Question: The image below explains what I want to do.
The top diagram represents how I have the arrangement now.
The bottom diagram represents how I the arrangement. Here is a diagram:

I wish for a label actor to be on top of an image actor.
Can this be done?
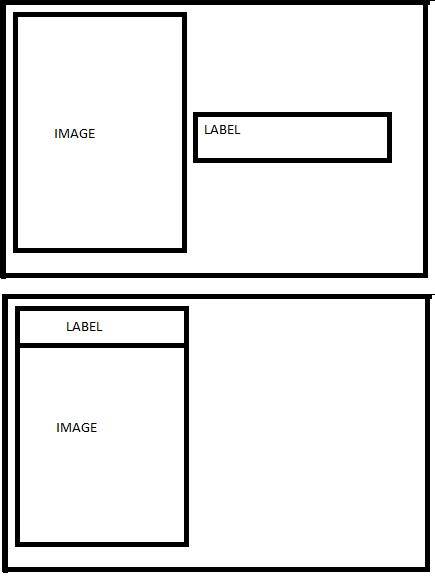
Answer: Thanks to @noone for guiding me to the stack. Please note my code is apart of a scroll pane. Also note the last item to be added to the stack will be on top. So that's why I add image and then the label.
'''
Image image = new Image(texture);
Label buildingName = new Label(entry.getValue.name, skin, "building");
buildingName.setAlignment(Align.top);
Stack stack = new Stack();
stack.add(image);
stack.add(buildingName);
stack.addListener(buildItemUIListener); //used for click listener
stack.setName(entry.getKey()); //Used for the click listener
table.add(stack);
'''